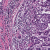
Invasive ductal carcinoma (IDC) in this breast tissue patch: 0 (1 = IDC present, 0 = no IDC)